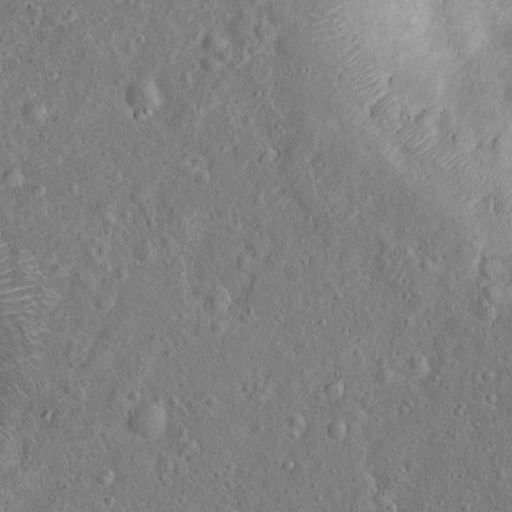
Objects detected: cone, cone